Current action and preconditions to check: trajectory_clear

Your task: For each precondition in the list above, predict whether it will hold at this action.

Consider the current scene as observed from the mobile robot's camera, and analyze the predicted future states of all dynamic agents (e.g., people, animals, vehicles, or any moving entities) within the NEXT SECOND.

IMPORTANT: Only answer "very likely" if you are absolutely certain—based on strong, clear evidence—that a dynamic agent will violate the precondition in the predicted future state. Do NOT answer "very likely" for unlikely, ambiguous, or low-probability risks.

Ask yourself for each precondition: Is there a high probability, with clear and convincing evidence, that the predicted future states of any dynamic agent will interfere with the predicted future state of the currently executing action within the NEXT SECOND, causing that precondition to fail?

Assess the risk level based on these predictions. Use "likely" or "very likely" if motions create a clear risk of interference.

Use "neutral" or "improbable" if agents are nearby but their predicted paths are clearly diverging or non-conflicting.

Failure Risk Categories: "very improbable", "improbable", "neutral", "likely", "very likely"

Answer Format: Output ONLY the probability_of_failure value from these categories: "very improbable", "improbable", "neutral", "likely", "very likely"

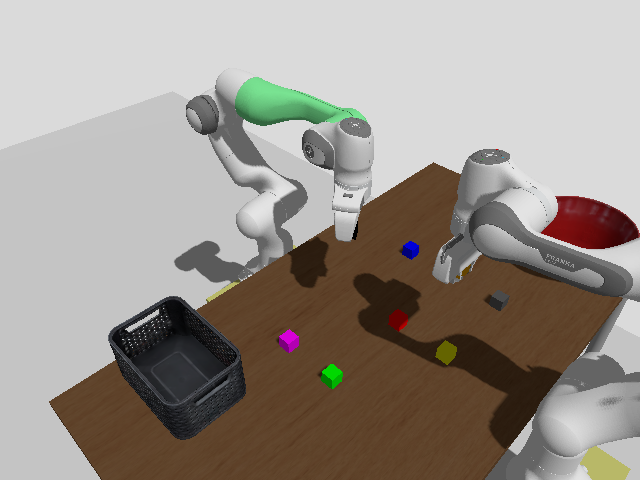

Answer: improbable